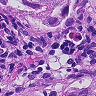
Metastatic tissue present: yes